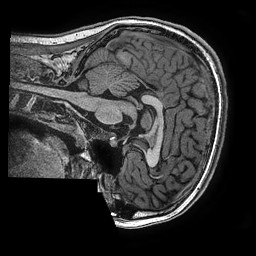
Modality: T1w
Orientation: sagittal
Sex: male
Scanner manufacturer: ge
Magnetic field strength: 3 T
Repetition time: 0.0077 s
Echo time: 0.003436 s